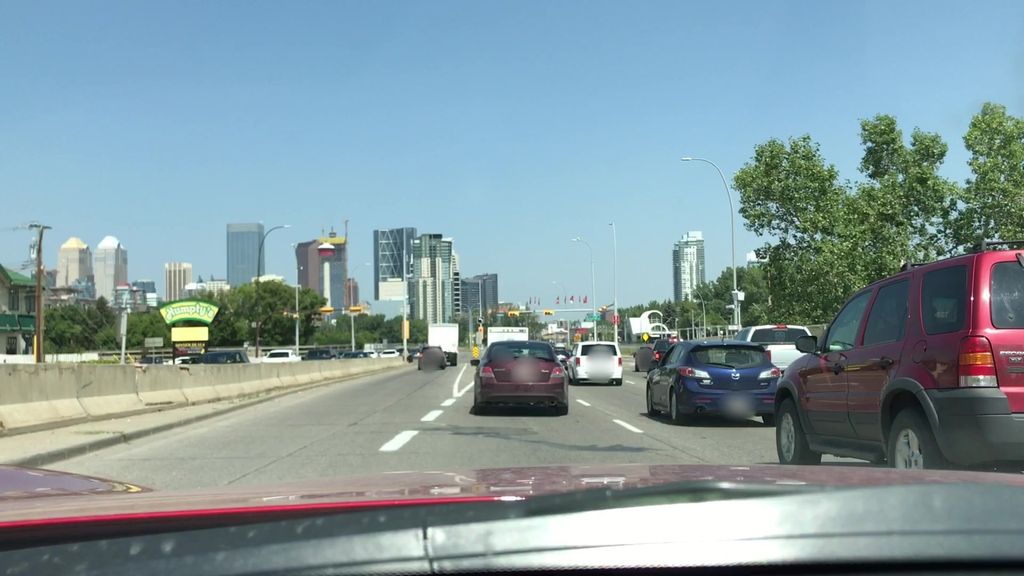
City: calgary